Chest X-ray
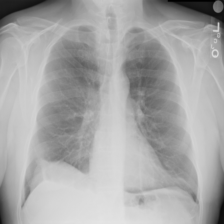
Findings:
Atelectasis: negative
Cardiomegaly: negative
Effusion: negative
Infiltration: negative
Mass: negative
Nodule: negative
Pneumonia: negative
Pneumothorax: negative
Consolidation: negative
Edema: negative
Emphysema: negative
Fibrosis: negative
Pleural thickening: negative
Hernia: negative